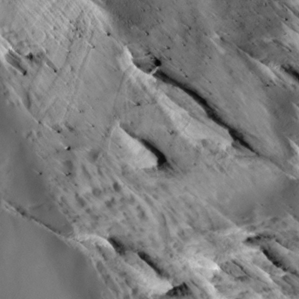
Label: non_frost